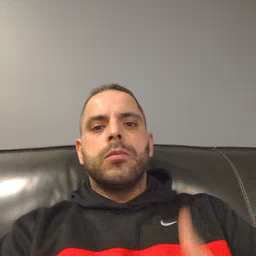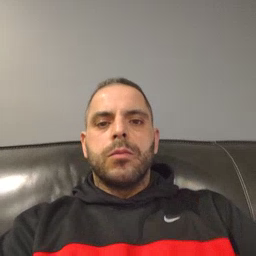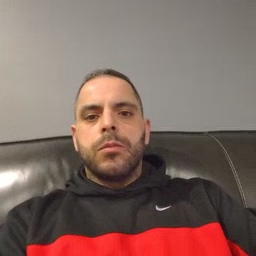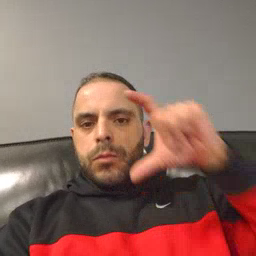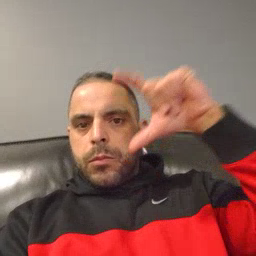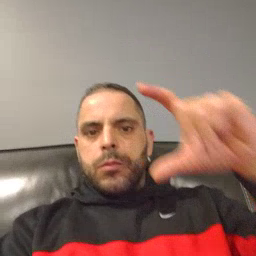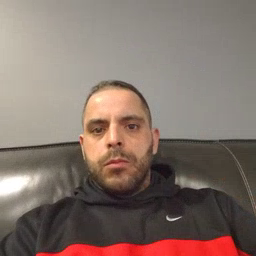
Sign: moon